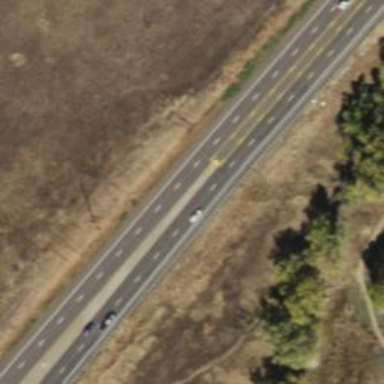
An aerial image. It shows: Expressway with asphalt surface and classified as primary highway.